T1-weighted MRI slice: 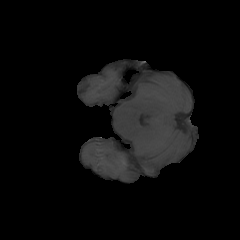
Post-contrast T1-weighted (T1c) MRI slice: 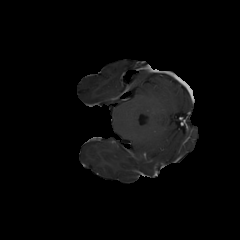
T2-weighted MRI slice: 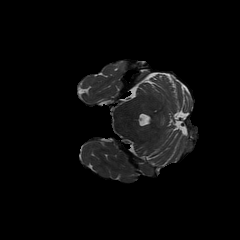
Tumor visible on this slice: no